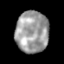
Tissue: lung
Cell type: Others
Senescence score: 0.224
Nuclear area (px): 1346
Mean DAPI intensity: 157.059